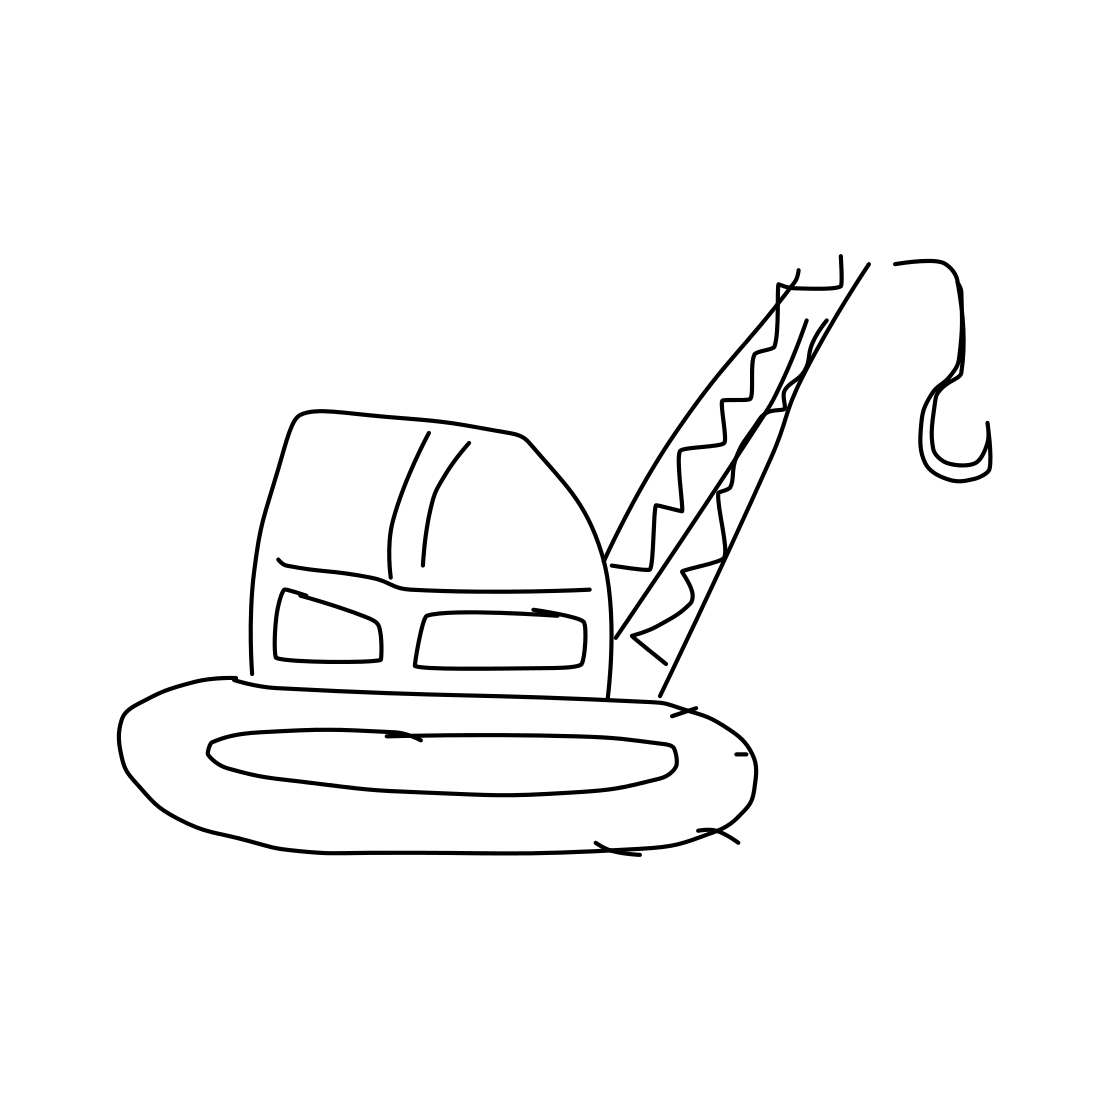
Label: crane (machine)